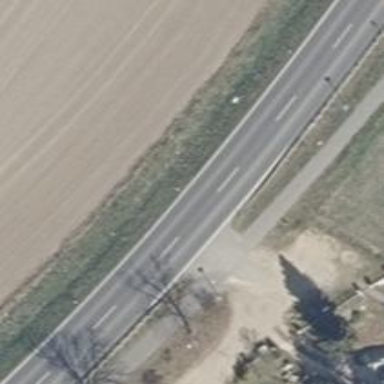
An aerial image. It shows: Secondary road with asphalt surface.